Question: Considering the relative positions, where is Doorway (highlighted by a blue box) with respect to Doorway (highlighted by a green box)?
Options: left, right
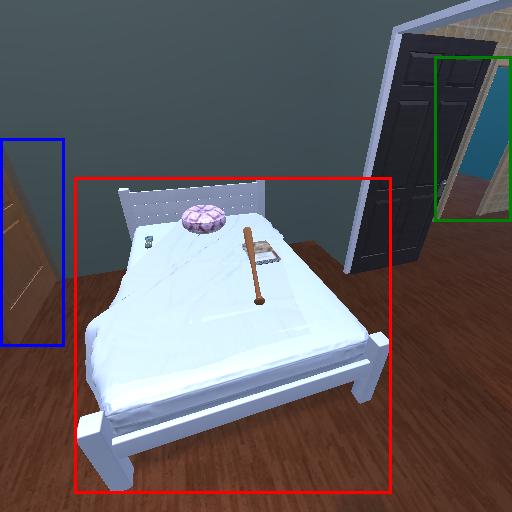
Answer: left